Question: Hi,
:I followed the suggestions that had been mentioned in the following comments.Then,Its working in IE well,but problem still persists in Google Chrome...Could somebody help me....
'''
<!DOCTYPE HTML>
<html>
<head>
<style>
.inputBox{
white-space:nowrap;
font-size:0;
}
.inputBox input{
border:1px solid #9AAABD;
box-shadow:inset 0px 1px 3px #b7c2d0;
float:left;
}
.iconHolder{
background:#fff url('ComboBoxArrow_regular.png') 50% 50% no-repeat;
width:12px;
height:19px;
line-height:12px;
font-size:16px;
float:left;
}
.iconHolder:hover{
background:#007DC0 url('ComboBoxArrow_hover.png') 50% 50% no-repeat;
}
</style>
</head>
<body>
<span class="inputBox">
<input type="text">
<span class="iconHolder"></span>
</span>
</body>
</html>
'''
Here are the two images:

I want to develop a drop down list box.I am using input filed and a '<span>' tag which will hold the 'down arrow icon' to get the list box look.
The problem is there is an unnecessary gap between input field and span which is really ugly.Can that gap be removed? <URL> is the sample application. Here I used 'V' for test purpose but actually there should be an image.
: The span's height should be equal to input's tag,And if we change the resolution of the browser thier alignment should not be distorted....
Thanks in advance
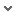
Answer: Check my <URL>
Here is the Bit of Change to your CSS,
'''
.inputBox{
white-space:nowrap;
font-size:0;
}
.inputBox input{
border-left:1px solid #9AAABD;
border-top:1px solid #9AAABD;
border-bottom:1px solid #9AAABD;
border-right:1px solid #b7c2d0;
box-shadow:inset 0px 1px 3px #b7c2d0;
float:left;
}
.iconHolder{
background:#007DC0 url('arrow.gif') 50% 50% no-repeat;
width:12px;
height:18px;
line-height:12px;
font-size:16px;
float:left;
}
.iconHolder:hover{
background:#ff6600 url('arrow2.gif') 50% 50% no-repeat;
}
'''
: Add Zero Margin ('margin:0;') to the Text Box. Works well in Chrome for me.
'''
.inputBox{
}
.inputBox input{
border-left:1px solid #9AAABD;
border-top:1px solid #9AAABD;
border-bottom:1px solid #9AAABD;
border-right:1px solid #b7c2d0;
box-shadow:inset 0px 1px 3px #b7c2d0;
float:left;
margin:0;
}
.iconHolder{
background:#007DC0 url('arrow2.png') 50% 50% no-repeat;
width:15px;
height:20px;
float:left;
}
.iconHolder:hover{
background:#ff6600 url('arrow.png') 50% 50% no-repeat;
}
'''
: The Entire HTML Page with many similar Drop Downs.
'''
<!DOCTYPE HTML>
<html>
<head>
<style>
.inputBox{
}
.inputBox input{
border-left:1px solid #9AAABD;
border-top:1px solid #9AAABD;
border-bottom:1px solid #9AAABD;
border-right:1px solid #b7c2d0;
box-shadow:inset 0px 1px 3px #b7c2d0;
float:left;
margin:0;
}
.iconHolder{
background:#007DC0 url('arrow2.png') 50% 50% no-repeat;
width:15px;
height:20px;
float:left;
}
.iconHolder:hover{
background:#ff6600 url('arrow.png') 50% 50% no-repeat;
}
</style>
</head>
<body>
<span class="inputBox">
<input type="text">
<span class="iconHolder"></span>
</span>
<span class="inputBox">
<input type="text">
<span class="iconHolder"></span>
</span>
<br/>
<span class="inputBox">
<input type="text">
<span class="iconHolder"></span>
</span>
<br/>
<table>
<tr>
<td>
<span class="inputBox">
<input type="text">
<span class="iconHolder"></span>
</span>
</td>
<td>
<span class="inputBox">
<input type="text">
<span class="iconHolder"></span>
</span>
</td>
</tr>
</table>
</body>
</html>
'''